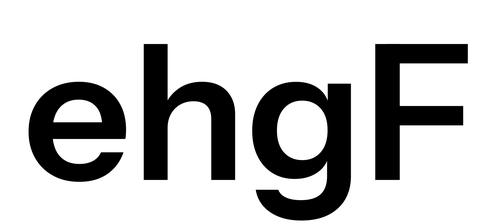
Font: InstrumentSans_SemiBold